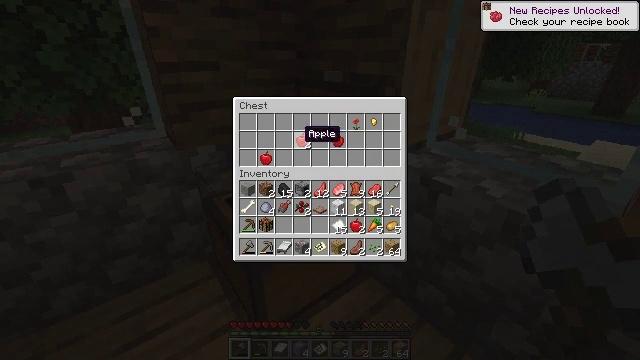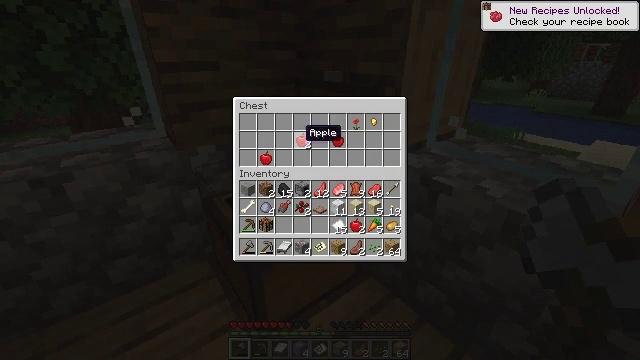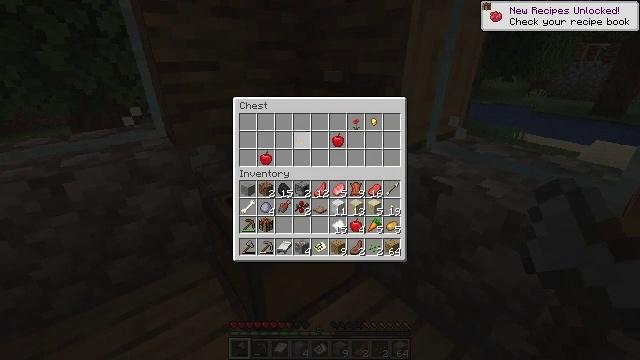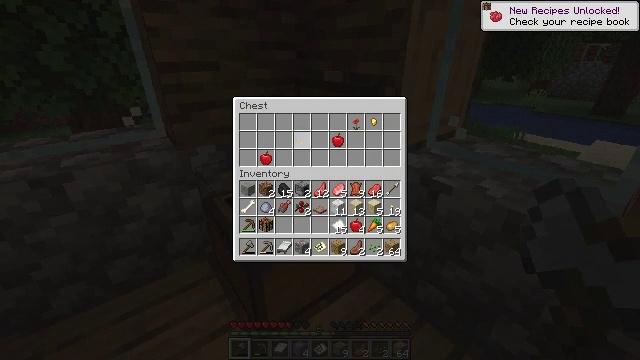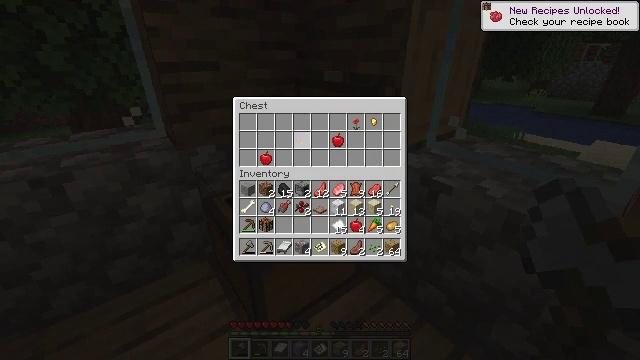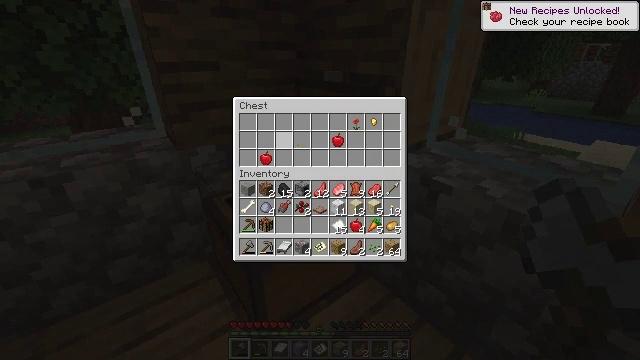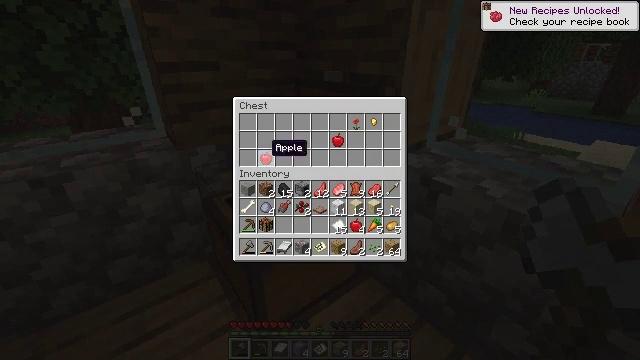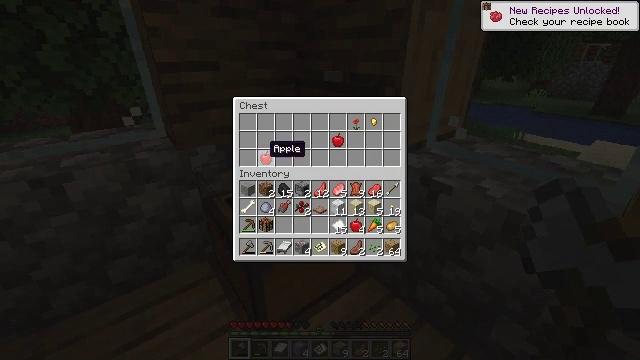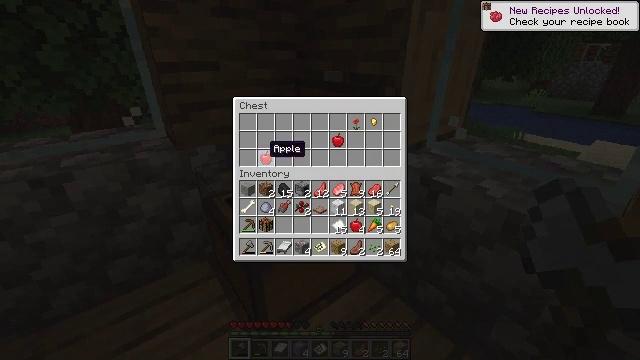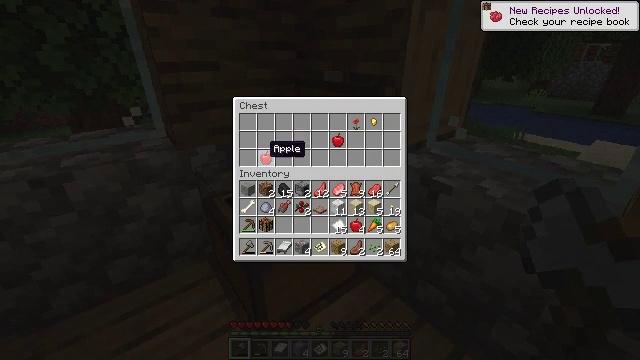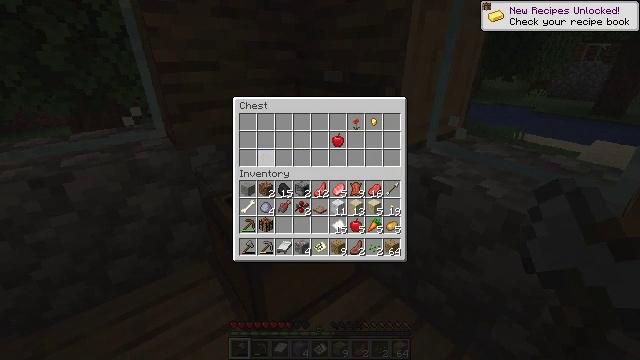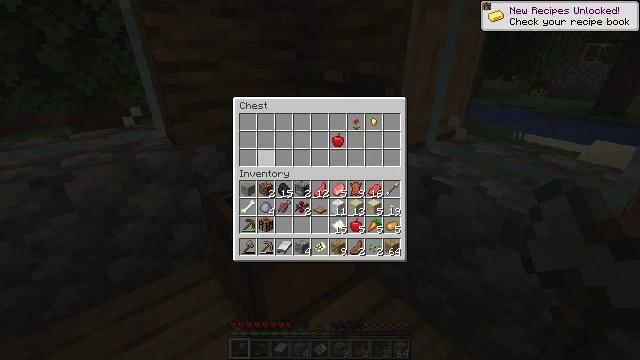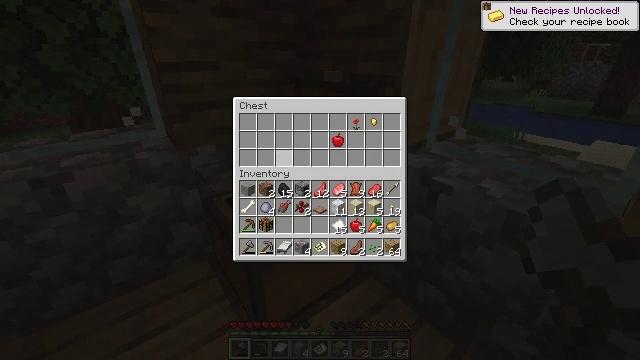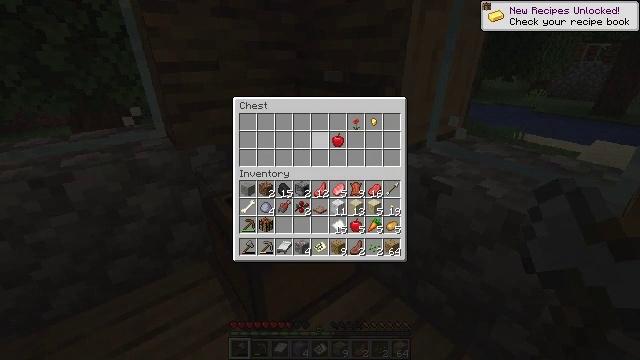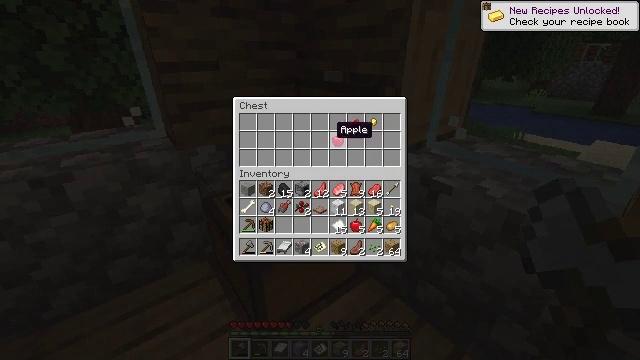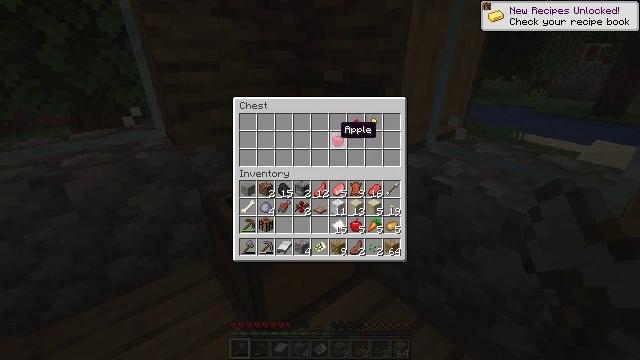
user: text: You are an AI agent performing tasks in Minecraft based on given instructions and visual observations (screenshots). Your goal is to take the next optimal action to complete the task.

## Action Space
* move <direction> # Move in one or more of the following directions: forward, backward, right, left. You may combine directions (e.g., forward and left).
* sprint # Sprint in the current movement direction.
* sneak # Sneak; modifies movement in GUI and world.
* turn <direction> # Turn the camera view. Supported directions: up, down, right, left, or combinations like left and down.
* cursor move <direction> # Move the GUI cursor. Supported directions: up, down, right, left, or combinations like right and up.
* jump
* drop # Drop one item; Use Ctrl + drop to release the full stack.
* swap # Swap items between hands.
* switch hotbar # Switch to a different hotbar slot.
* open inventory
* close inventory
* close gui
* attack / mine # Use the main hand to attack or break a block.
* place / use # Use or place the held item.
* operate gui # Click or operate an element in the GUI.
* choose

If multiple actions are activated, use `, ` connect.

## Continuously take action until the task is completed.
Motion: motion action
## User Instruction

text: Attack the grindstone to break it.
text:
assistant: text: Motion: sneak
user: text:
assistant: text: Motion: sneak, operate gui
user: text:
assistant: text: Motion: sneak, operate gui
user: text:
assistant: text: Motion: sneak, operate gui
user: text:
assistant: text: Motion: sneak, cursor move left and down
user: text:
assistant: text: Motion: sneak, cursor move left and down
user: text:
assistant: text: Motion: sneak
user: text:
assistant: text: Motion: sneak
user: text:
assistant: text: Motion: sneak
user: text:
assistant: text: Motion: sneak, operate gui
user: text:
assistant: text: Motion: sneak, operate gui
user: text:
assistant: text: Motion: sneak, cursor move right and up
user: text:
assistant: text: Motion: sneak, cursor move right and up
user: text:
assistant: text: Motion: sneak
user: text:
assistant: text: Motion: sneak
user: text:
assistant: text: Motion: sneak
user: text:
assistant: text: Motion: sneak
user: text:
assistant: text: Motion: sneak, operate gui
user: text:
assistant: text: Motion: sneak, operate gui
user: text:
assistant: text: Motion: sneak, operate gui
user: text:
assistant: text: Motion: sneak
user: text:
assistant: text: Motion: sneak, turn right and up, close gui
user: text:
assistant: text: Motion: turn right and up, open inventory
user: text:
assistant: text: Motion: turn right
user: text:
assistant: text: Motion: no_op
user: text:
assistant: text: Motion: turn right and down
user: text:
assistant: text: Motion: turn right and down
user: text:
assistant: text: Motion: turn right
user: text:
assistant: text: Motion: turn right and up
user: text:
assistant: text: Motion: move forward, turn right and up